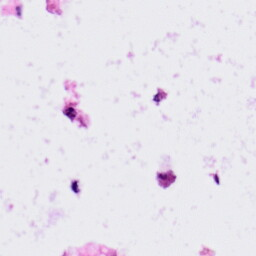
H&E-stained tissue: Colon